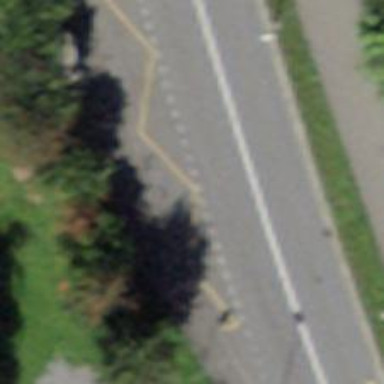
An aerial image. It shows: Platform for public transport. The platform is located by the road.